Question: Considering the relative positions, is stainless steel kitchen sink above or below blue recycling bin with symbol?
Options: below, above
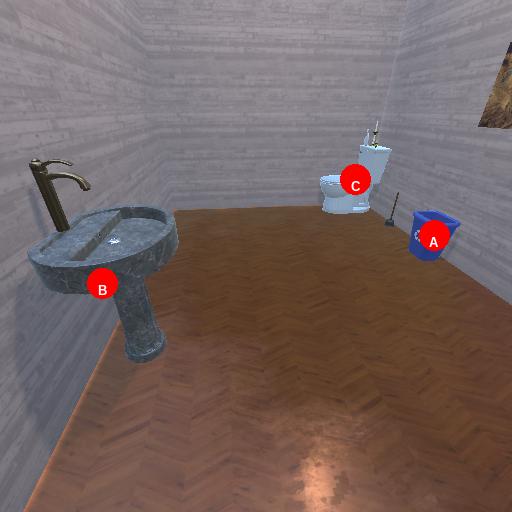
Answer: below